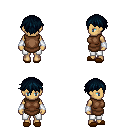
a pixel art fantasy rpg character, female body template, human, tanned skin, brown tunic, white pants, raven short bangs hairstyle, white cloth bracers, brown slippers, four views (front, back, left, right), 2x2 character sprite sheet, small pixel art, hard edges, no anti-aliasing